Question: First of all, the records are shown in the table by table component but not in the report one.
The results looks like this:
'''
YEARS MONTHS SUMMONTH SUMQUARTER
----- ------ -------- ----------
2009 Jan 130984 432041
Feb 146503
Mar 154554
Apr 147917 435150
May 131822
Jun 155411
Jul 144000 424806
Aug 130369
Sep 150437
Oct 112137 400114
Nov 152057
Dec 135920
=====================================
Jan-Dec <PHONE>
=====================================
2010 Jan 139927 417564
Feb 154940
Mar 122697
Apr 163257 413305
May 124999
Jun 125049
Jul 145127 427612
Aug 138804
Sep 143681
Oct 143398 406381
Nov 125351
Dec 137632
=====================================
Jan-Dec <PHONE>
=====================================
'''
The sumquarter column shows the sum of each quarter in year.
They are not printed when it repeated the value of the field.
The question is how to group the column of sumquarter, so that the first printed repeated value in each row to join the next repeated value to become a single cell until it meets the non-repeated value?
You can simply see it in an image.
Below is the image that the table shows and the solution that I preferred is to group those 3 months of sum into a single cell.
Here is the image:

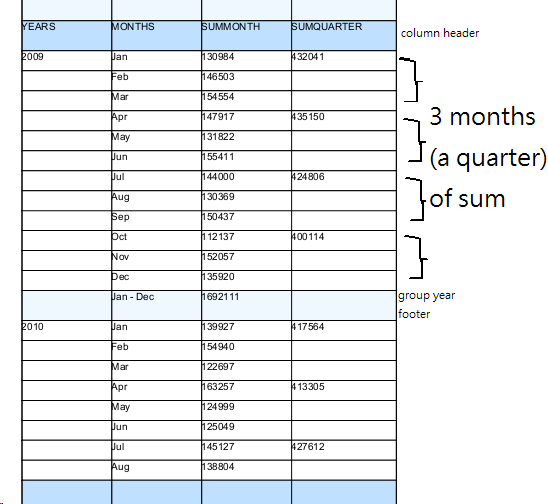
Answer: You can use this sample:
'''
<?xml version="1.0" encoding="UTF-8"?>
<jasperReport xmlns="http://jasperreports.sourceforge.net/jasperreports" xmlns:xsi="http://www.w3.org/2001/XMLSchema-instance" xsi:schemaLocation="http://jasperreports.sourceforge.net/jasperreports http://jasperreports.sourceforge.net/xsd/jasperreport.xsd" name="year_sum_quarter" language="groovy" pageWidth="595" pageHeight="842" columnWidth="555" leftMargin="20" rightMargin="20" topMargin="20" bottomMargin="20">
<property name="ireport.zoom" value="1.0"/>
<property name="ireport.x" value="0"/>
<property name="ireport.y" value="0"/>
<queryString>
<![CDATA[]]>
</queryString>
<field name="year" class="java.lang.Integer"/>
<field name="month" class="java.lang.String"/>
<field name="sum" class="java.lang.Integer"/>
<field name="q" class="java.lang.Integer"/>
<variable name="yearSum" class="java.lang.Integer" resetType="Group" resetGroup="yearGroup" calculation="Sum">
<variableExpression><![CDATA[$F{sum}]]></variableExpression>
</variable>
<variable name="qSum" class="java.lang.Integer" resetType="Group" resetGroup="quaterGroup" calculation="Sum">
<variableExpression><![CDATA[$F{sum}]]></variableExpression>
</variable>
<group name="yearGroup">
<groupExpression><![CDATA[$F{year}]]></groupExpression>
<groupFooter>
<band height="20">
<textField>
<reportElement x="100" y="0" width="100" height="20"/>
<box leftPadding="10">
<topPen lineWidth="1.0"/>
<leftPen lineWidth="0.0"/>
<bottomPen lineWidth="1.0"/>
<rightPen lineWidth="0.0"/>
</box>
<textElement/>
<textFieldExpression><![CDATA["Jan-Dec, " + $F{year}]]></textFieldExpression>
</textField>
<textField>
<reportElement x="200" y="0" width="100" height="20"/>
<box leftPadding="0">
<topPen lineWidth="1.0"/>
<leftPen lineWidth="0.0"/>
<bottomPen lineWidth="1.0"/>
<rightPen lineWidth="0.0"/>
</box>
<textElement/>
<textFieldExpression><![CDATA[$V{yearSum}]]></textFieldExpression>
</textField>
<staticText>
<reportElement x="0" y="0" width="100" height="20"/>
<box>
<topPen lineWidth="1.0"/>
<leftPen lineWidth="1.0"/>
<bottomPen lineWidth="1.0"/>
<rightPen lineWidth="0.0"/>
</box>
<textElement textAlignment="Center" verticalAlignment="Middle">
<font isBold="true" isItalic="true"/>
</textElement>
<text><![CDATA[]]></text>
</staticText>
<staticText>
<reportElement x="300" y="0" width="100" height="20"/>
<box>
<topPen lineWidth="1.0"/>
<leftPen lineWidth="0.0"/>
<bottomPen lineWidth="1.0"/>
<rightPen lineWidth="1.0"/>
</box>
<textElement textAlignment="Center" verticalAlignment="Middle">
<font isBold="true" isItalic="true"/>
</textElement>
<text><![CDATA[]]></text>
</staticText>
</band>
</groupFooter>
</group>
<group name="quaterGroup">
<groupExpression><![CDATA[$F{year} + $F{q}]]></groupExpression>
</group>
<columnHeader>
<band height="50">
<staticText>
<reportElement x="100" y="30" width="100" height="20"/>
<box>
<topPen lineWidth="1.0"/>
<leftPen lineWidth="1.0"/>
<bottomPen lineWidth="1.0"/>
<rightPen lineWidth="1.0"/>
</box>
<textElement textAlignment="Center" verticalAlignment="Middle">
<font isBold="true" isItalic="true"/>
</textElement>
<text><![CDATA[Month]]></text>
</staticText>
<staticText>
<reportElement x="0" y="30" width="100" height="20"/>
<box>
<topPen lineWidth="1.0"/>
<leftPen lineWidth="1.0"/>
<bottomPen lineWidth="1.0"/>
<rightPen lineWidth="1.0"/>
</box>
<textElement textAlignment="Center" verticalAlignment="Middle">
<font isBold="true" isItalic="true"/>
</textElement>
<text><![CDATA[Year]]></text>
</staticText>
<staticText>
<reportElement x="200" y="30" width="100" height="20"/>
<box>
<topPen lineWidth="1.0"/>
<leftPen lineWidth="1.0"/>
<bottomPen lineWidth="1.0"/>
<rightPen lineWidth="1.0"/>
</box>
<textElement textAlignment="Center" verticalAlignment="Middle">
<font isBold="true" isItalic="true"/>
</textElement>
<text><![CDATA[Month Sum]]></text>
</staticText>
<staticText>
<reportElement x="300" y="30" width="100" height="20"/>
<box>
<topPen lineWidth="1.0"/>
<leftPen lineWidth="1.0"/>
<bottomPen lineWidth="1.0"/>
<rightPen lineWidth="1.0"/>
</box>
<textElement textAlignment="Center" verticalAlignment="Middle">
<font isBold="true" isItalic="true"/>
</textElement>
<text><![CDATA[Quarter Sum]]></text>
</staticText>
</band>
</columnHeader>
<detail>
<band height="20" splitType="Stretch">
<staticText>
<reportElement x="300" y="0" width="100" height="20"/>
<box>
<topPen lineWidth="0.0"/>
<leftPen lineWidth="1.0"/>
<bottomPen lineWidth="0.0"/>
<rightPen lineWidth="1.0"/>
</box>
<textElement textAlignment="Center" verticalAlignment="Middle">
<font isBold="true" isItalic="true"/>
</textElement>
<text><![CDATA[]]></text>
</staticText>
<staticText>
<reportElement x="0" y="0" width="100" height="20"/>
<box>
<topPen lineWidth="0.0"/>
<leftPen lineWidth="1.0"/>
<bottomPen lineWidth="0.0"/>
<rightPen lineWidth="1.0"/>
</box>
<textElement textAlignment="Center" verticalAlignment="Middle">
<font isBold="true" isItalic="true"/>
</textElement>
<text><![CDATA[]]></text>
</staticText>
<textField>
<reportElement x="0" y="0" width="100" height="20">
<printWhenExpression><![CDATA[$V{yearGroup_COUNT} == 1]]></printWhenExpression>
</reportElement>
<box leftPadding="10">
<topPen lineWidth="0.0"/>
<leftPen lineWidth="1.0"/>
<bottomPen lineWidth="0.0"/>
<rightPen lineWidth="1.0"/>
</box>
<textElement/>
<textFieldExpression><![CDATA[$F{year}]]></textFieldExpression>
</textField>
<textField>
<reportElement x="200" y="0" width="100" height="20"/>
<box leftPadding="10">
<topPen lineWidth="1.0"/>
<leftPen lineWidth="1.0"/>
<bottomPen lineWidth="1.0"/>
<rightPen lineWidth="1.0"/>
</box>
<textElement/>
<textFieldExpression><![CDATA[$F{sum}]]></textFieldExpression>
</textField>
<textField>
<reportElement x="100" y="0" width="100" height="20"/>
<box leftPadding="10">
<topPen lineWidth="1.0"/>
<leftPen lineWidth="1.0"/>
<bottomPen lineWidth="1.0"/>
<rightPen lineWidth="1.0"/>
</box>
<textElement/>
<textFieldExpression><![CDATA[$F{month}]]></textFieldExpression>
</textField>
<textField evaluationTime="Group" evaluationGroup="quaterGroup" isBlankWhenNull="false">
<reportElement stretchType="RelativeToBandHeight" isPrintRepeatedValues="false" x="300" y="0" width="100" height="20" printWhenGroupChanges="quaterGroup">
<printWhenExpression><![CDATA[$V{quaterGroup_COUNT} == 1]]></printWhenExpression>
</reportElement>
<box leftPadding="10">
<topPen lineWidth="0.0"/>
<leftPen lineWidth="1.0"/>
<bottomPen lineWidth="0.0"/>
<rightPen lineWidth="1.0"/>
</box>
<textElement/>
<textFieldExpression><![CDATA[$V{qSum}]]></textFieldExpression>
</textField>
<line>
<reportElement x="300" y="0" width="100" height="1" printWhenGroupChanges="quaterGroup">
<printWhenExpression><![CDATA[$V{quaterGroup_COUNT} == 1]]></printWhenExpression>
</reportElement>
</line>
</band>
</detail>
</jasperReport>
'''
The result will be (in pdf format):

In this sample I've used two elements in the 'Detail' band for the 'Year' column:
one 'textField' with only vertical borders and with 'printWhenExpression: "$V{yearGroup_COUNT} == 1"' property (I'm show it only once for the whole ) and one 'staticText' without any text and with only vertical borders.
I've used three elements in the 'Detail' band for the 'Quarter Sum' column:
one 'textField' with only vertical borders and with 'printWhenExpression: "$V{quaterGroup_COUNT} == 1"' property (I'm show it only once for the whole ), one 'staticText' without any text and with only vertical borders and the 'line' element for drawing horizontal border with 'printWhenExpression: "$V{quaterGroup_COUNT} == 1"' property.